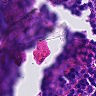
Metastatic tissue present: no